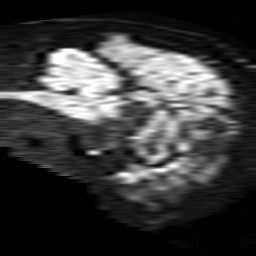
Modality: TRACE
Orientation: sagittal
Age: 72
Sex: male
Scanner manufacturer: philips
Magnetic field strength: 1.5 T
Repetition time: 3.713 s
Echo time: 0.09555 s